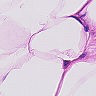
Metastatic tissue present: no